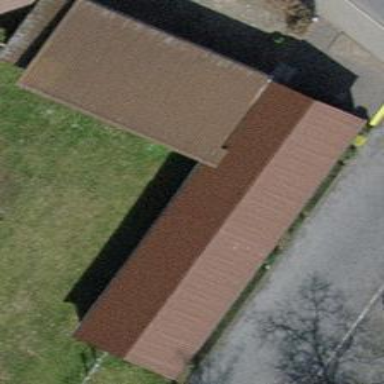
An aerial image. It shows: Shooting sports center building.